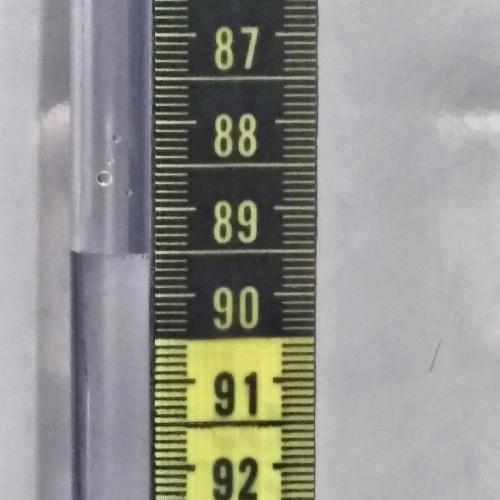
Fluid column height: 89.5 cm